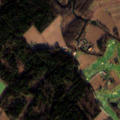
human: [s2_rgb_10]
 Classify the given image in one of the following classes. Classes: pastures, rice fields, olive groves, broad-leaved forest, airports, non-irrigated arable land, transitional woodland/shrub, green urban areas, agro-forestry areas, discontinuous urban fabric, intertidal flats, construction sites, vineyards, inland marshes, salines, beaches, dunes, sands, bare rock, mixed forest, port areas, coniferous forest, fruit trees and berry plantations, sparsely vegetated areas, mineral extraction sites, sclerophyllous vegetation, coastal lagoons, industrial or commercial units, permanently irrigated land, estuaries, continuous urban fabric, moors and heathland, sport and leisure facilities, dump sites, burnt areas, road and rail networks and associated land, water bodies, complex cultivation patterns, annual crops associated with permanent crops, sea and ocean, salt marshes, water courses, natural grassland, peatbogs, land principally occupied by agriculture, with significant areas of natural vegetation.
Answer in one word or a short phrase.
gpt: sport and leisure facilities, non-irrigated arable land, broad-leaved forest, mixed forest